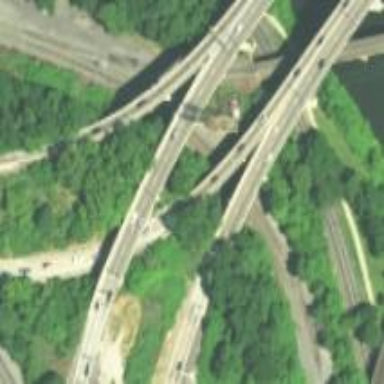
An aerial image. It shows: Viaduct bridge on motorway link.